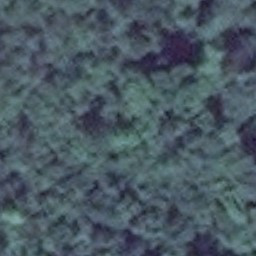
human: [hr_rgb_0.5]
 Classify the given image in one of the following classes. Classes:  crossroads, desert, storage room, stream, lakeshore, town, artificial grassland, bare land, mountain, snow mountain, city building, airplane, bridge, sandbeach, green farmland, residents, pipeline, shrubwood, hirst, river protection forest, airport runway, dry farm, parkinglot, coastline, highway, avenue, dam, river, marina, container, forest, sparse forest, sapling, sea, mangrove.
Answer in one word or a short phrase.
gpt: forest